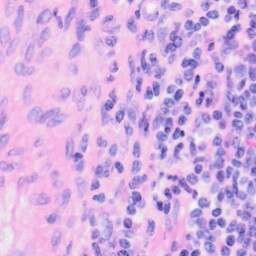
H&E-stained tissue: Kidney